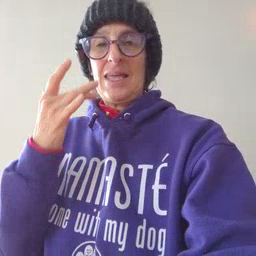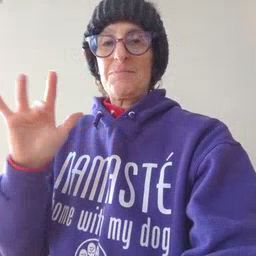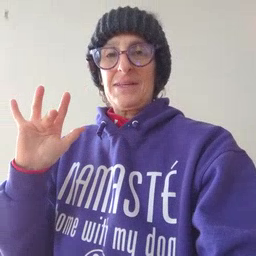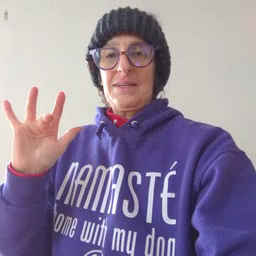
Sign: empty